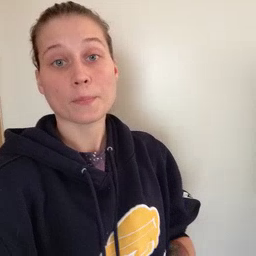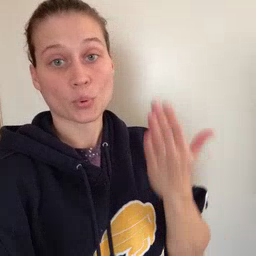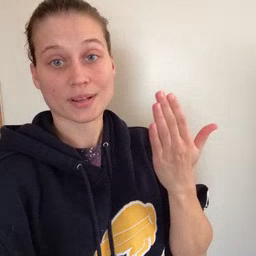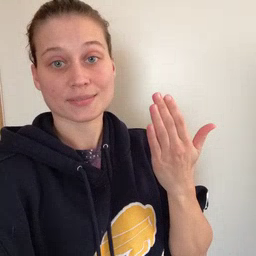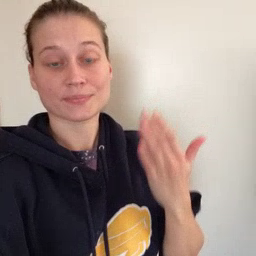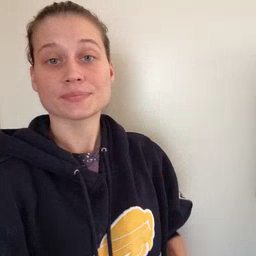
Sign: morning